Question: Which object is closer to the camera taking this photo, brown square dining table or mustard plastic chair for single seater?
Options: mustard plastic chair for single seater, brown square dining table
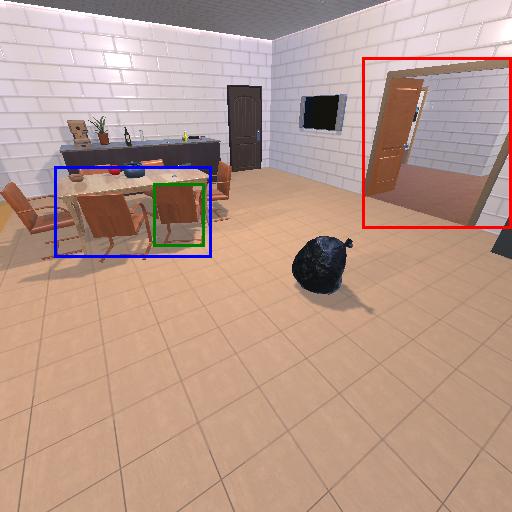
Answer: mustard plastic chair for single seater